Question:
'''
Sub ShowFileContents(ByVal strFileName As String)
Dim fs As New FileStream(strFileName, FileMode.Open, FileAccess.Read)
Dim TextFile As New StreamReader(fs)
Me.txtFileContents.Text = Nothing
Dim strLineOfText As String
Do While TextFile.Peek > -1
strLineOfText = TextFile.ReadLine()
Me.txtFileContents.Text = Me.txtFileContents.Text & strLineOfText & vbCrLf
Loop
TextFile.Close()
fs.Close()
End Sub
'''
Why cant I open a file when I run program all it says is "Save" or "Cancel"
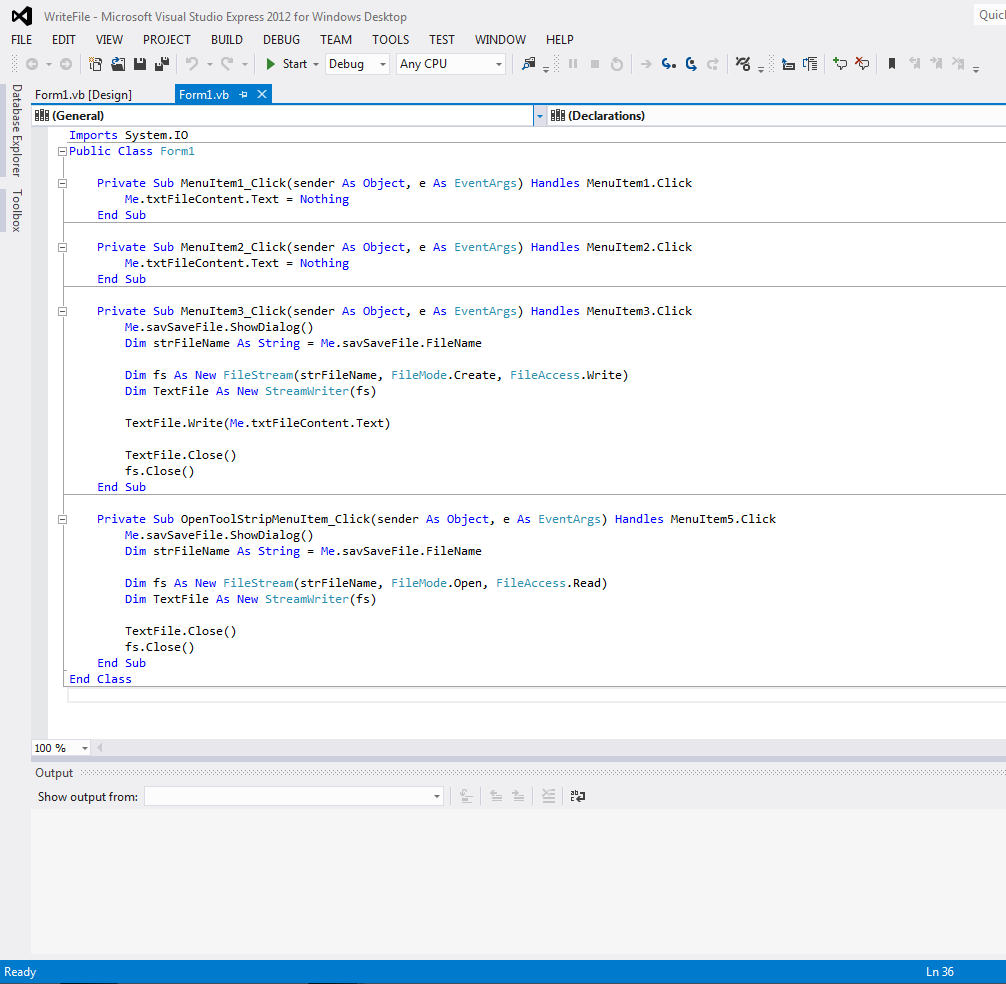
Answer: > Why cant I open a file when I run program all it says is "Save" or "Cancel" What Im trying to do is open a file from my documents and display it in the textbox below. I have the save file working but not the open file
It looks like you could benefit from using the OpenFileDialog control rather than a textbox to get the file path you want to open.
Here's an example:
'''
Private Sub Button2_Click(sender As Object, e As EventArgs) Handles Button2.Click
Dim ofp As New OpenFileDialog
If ofp.ShowDialog = Windows.Forms.DialogResult.OK Then
ShowFileContents(ofp.FileName)
End If
End Sub
Sub ShowFileContents(ByVal strFileName As String)
Dim TextFile As New StreamReader(strFileName)
txtFileContents.Text = Nothing
Do While Not TextFile.EndOfStream
txtFileContents.AppendText(TextFile.ReadLine() & vbCrLf)
Loop
TextFile.Close()
End Sub
'''